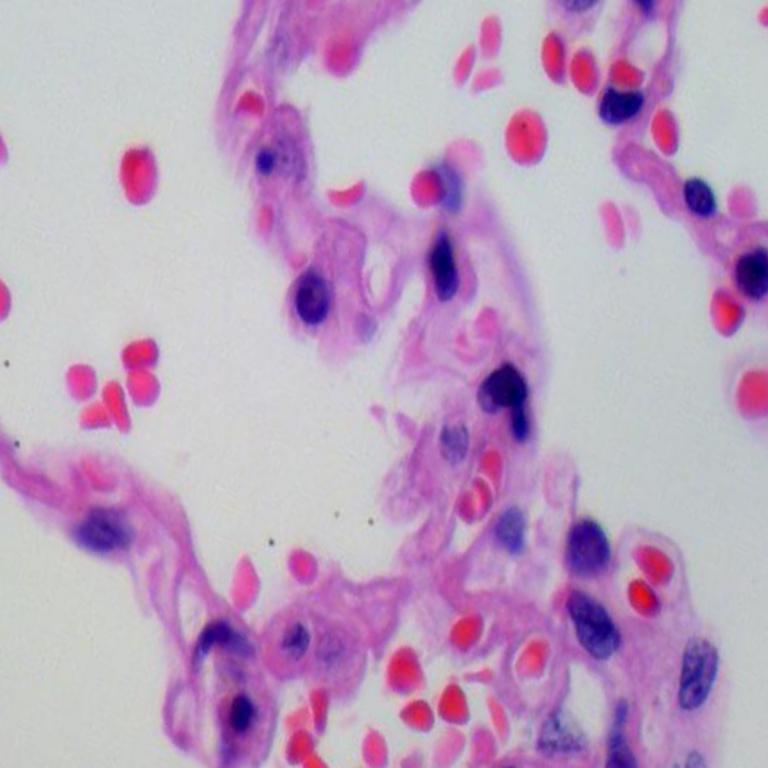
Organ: lung
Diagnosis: benign